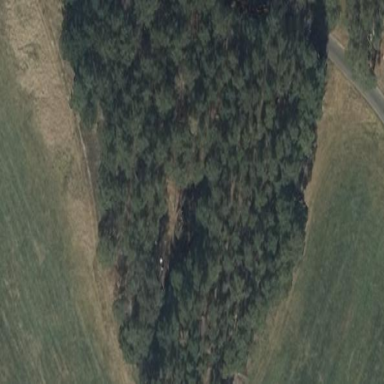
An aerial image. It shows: Forest area.